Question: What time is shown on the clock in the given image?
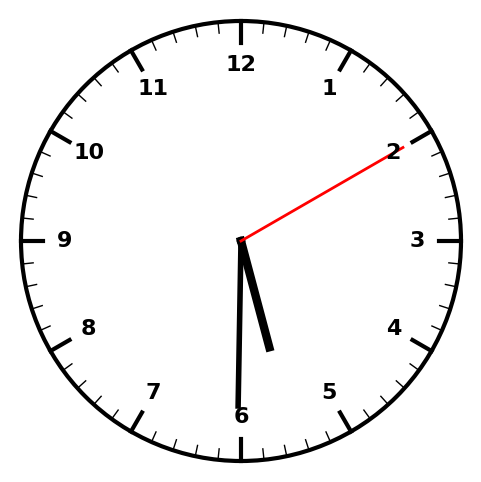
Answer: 05:30:10